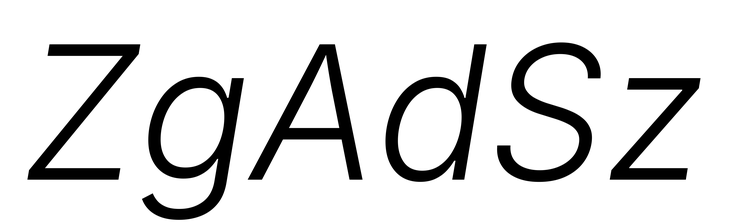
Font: Inter-Italic_Light_Italic